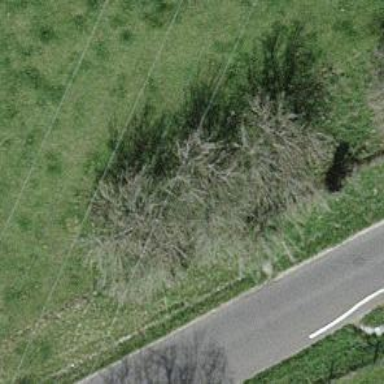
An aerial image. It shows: Row of trees in natural setting.